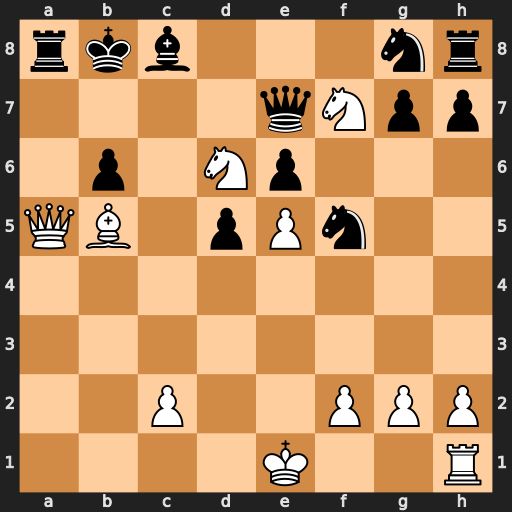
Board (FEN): rkb3nr/4qNpp/1p1Np3/QB1pPn2/8/8/2P2PPP/4K2R
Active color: w
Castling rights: K
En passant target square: -
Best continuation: Qxb6+ Bb7 Nd8